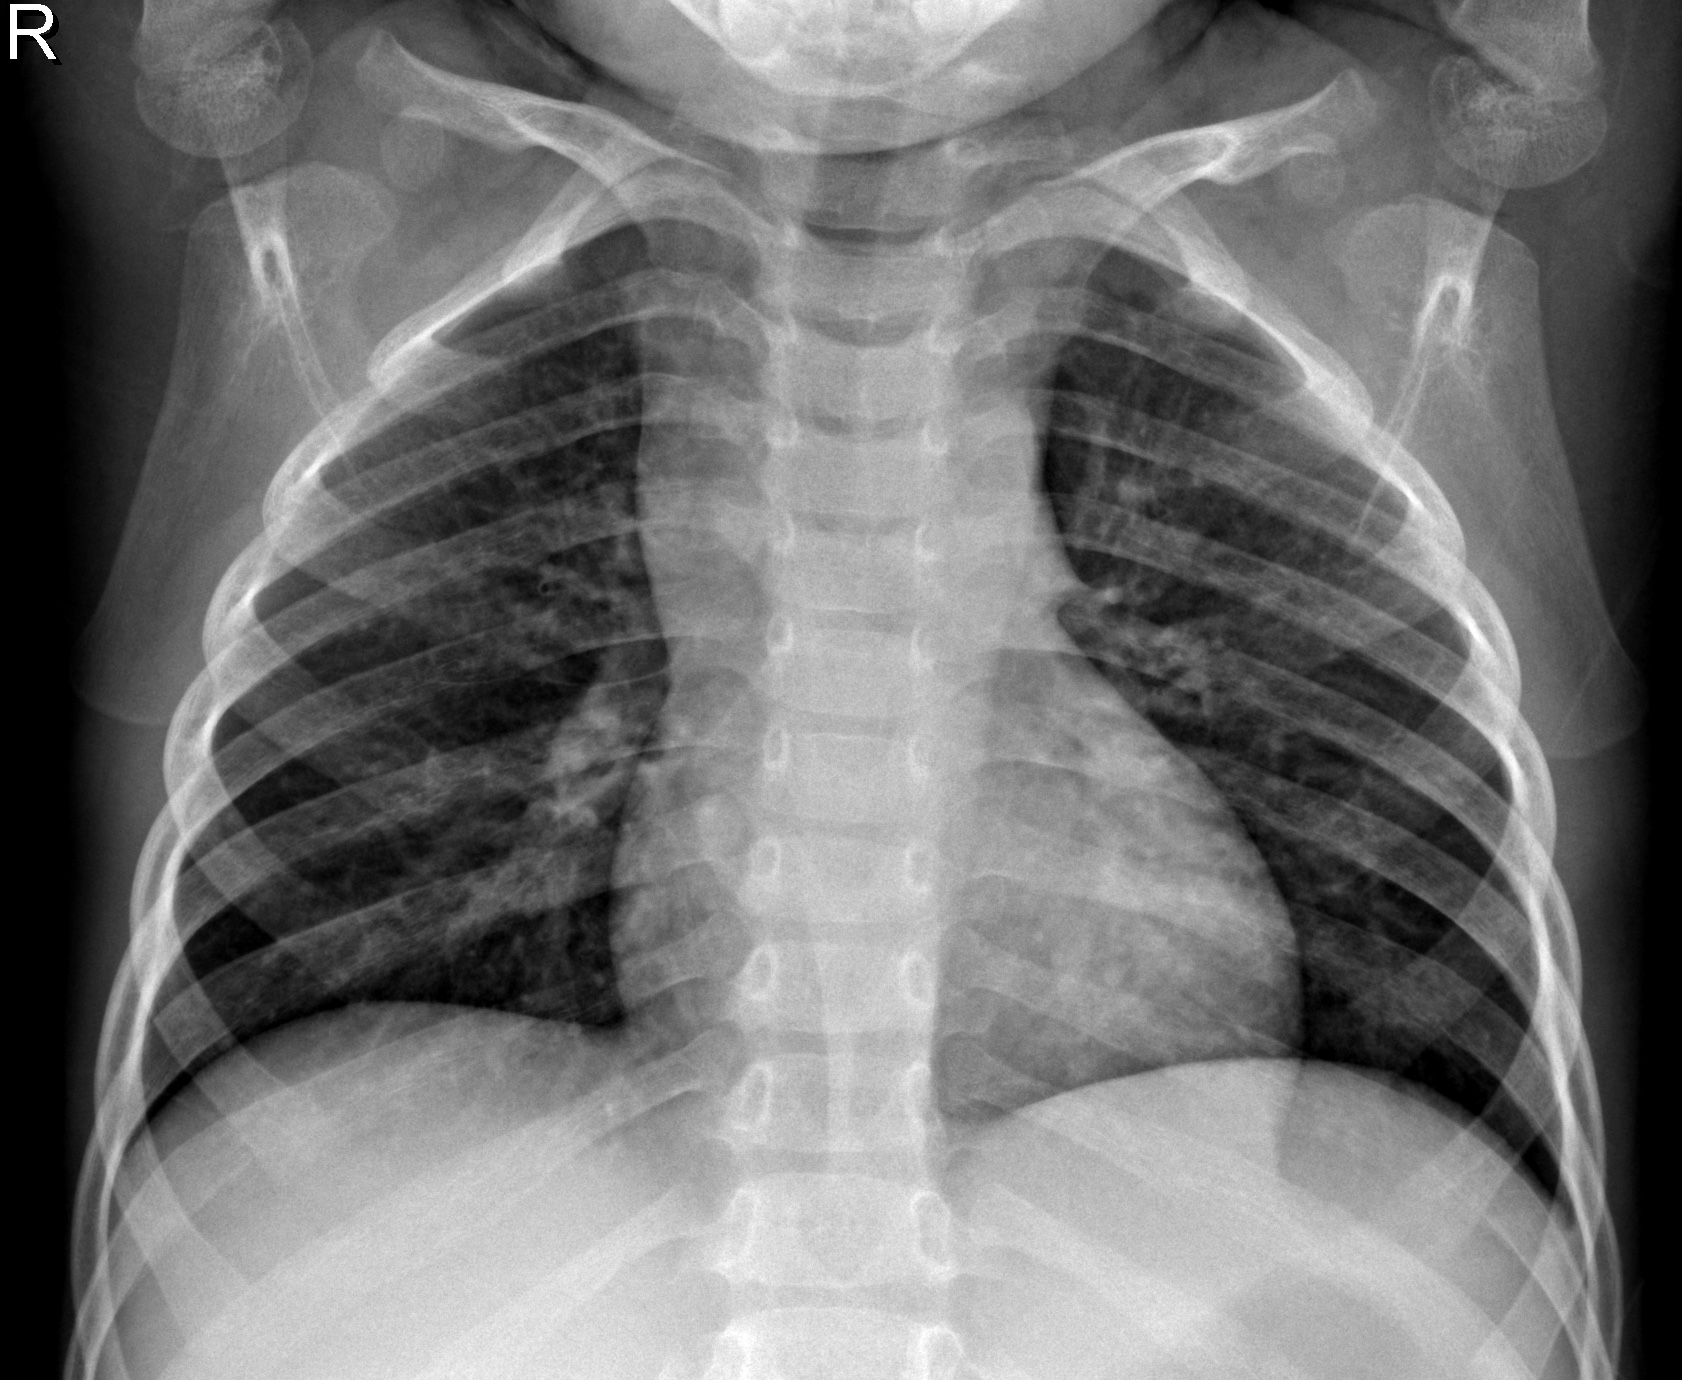
Diagnosis: NORMAL